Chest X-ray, AP view. Patient: 64 years old, sex M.
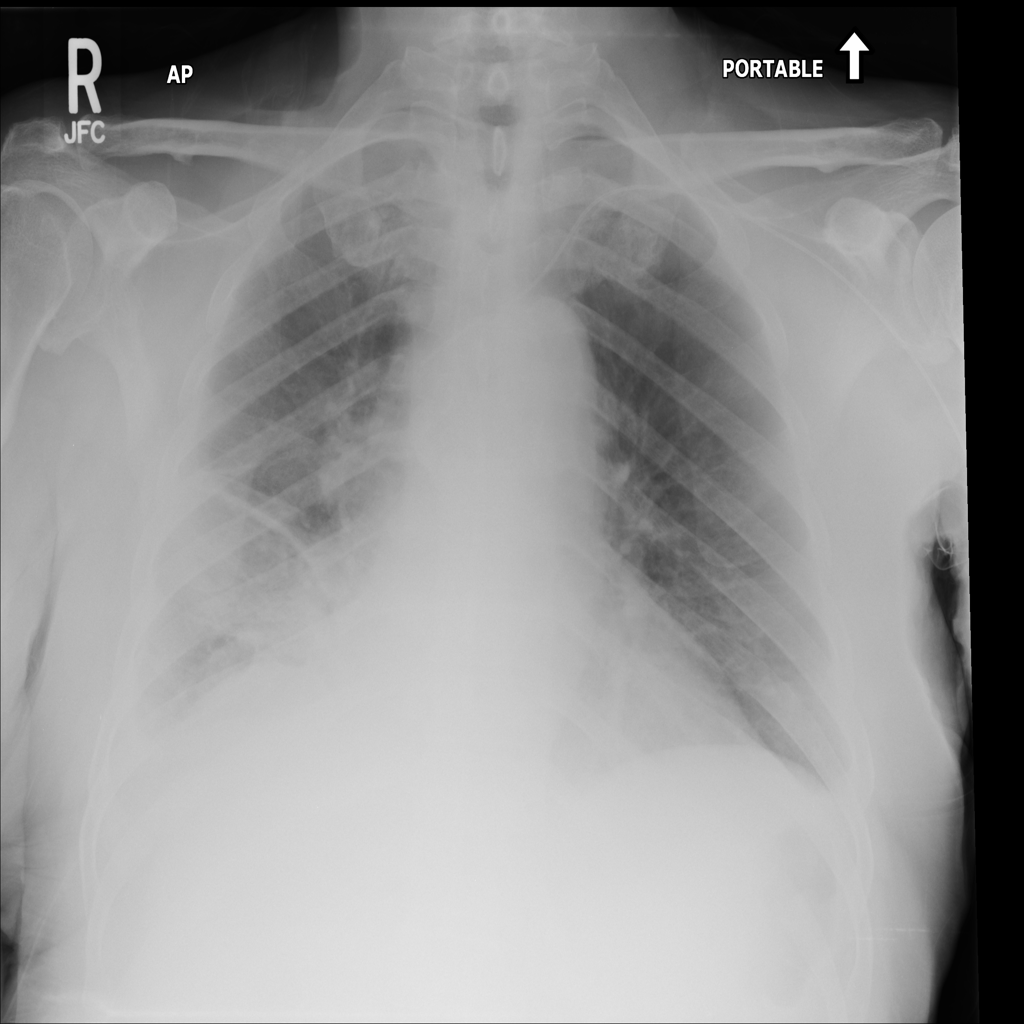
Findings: Infiltration